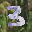
Label: 3